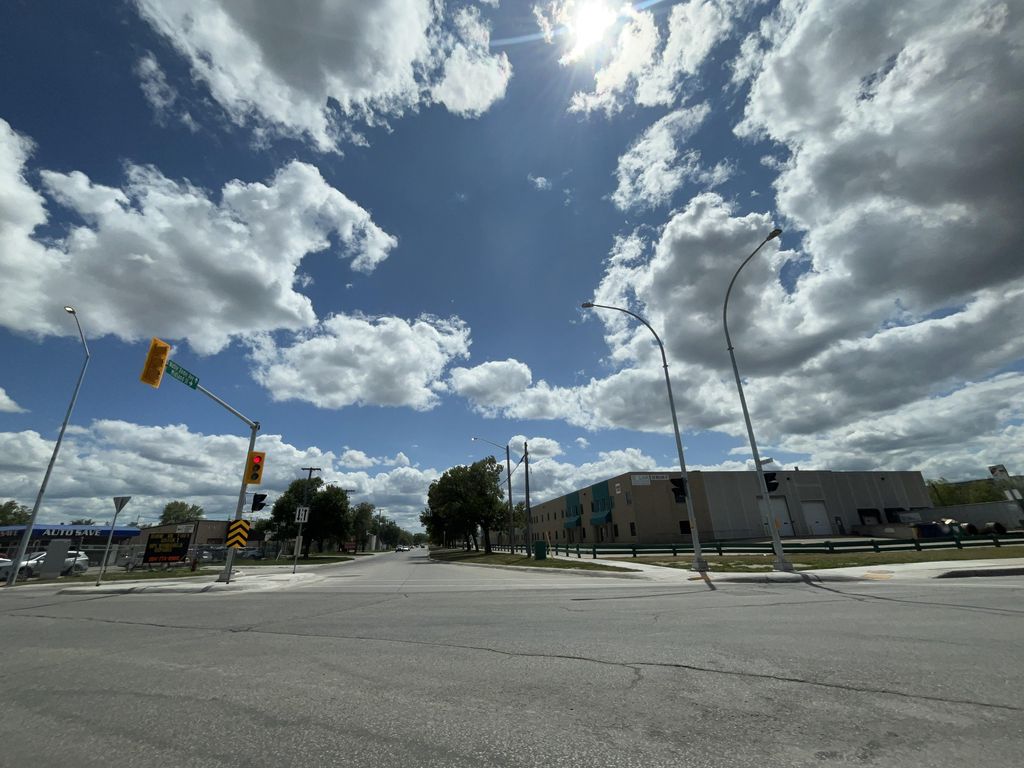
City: winnipeg